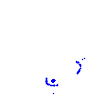
Particle: kaon